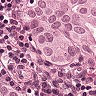
Metastatic tissue present: yes